Question: I have a scheduling problem where new jobs (sets of tasks whose execution is sequentially connected) arrive every few seconds or so.
Each job requires some resources to be allocated at known intervals.
For example:
Job 'j1' is a set of tasks for which we reserve resources '{r1, r2, r3}'
on a known scheduling pattern:
'''
r1:[t0 .. t1=t0+td1],
r2:[t2=t1+td2+i2 .. t3=t2+td3]
'''
- - - -

In the example, a new job j2 is being scheduled right after j1 execution has started.
The earliest start time for j2 is t1.
A job may take some minutes of execution most of which consists of waiting.
I have a scheduler that looks at the current reservation table and decides which is the earliest possible starting moment for a new job with fixed allocation times and waiting periods and makes the reservations accordingly.
(But in reality, the waiting period doesn't really need to be fixed - but within some percentage (maybe 5%) and there may be alternatives to resource usage, for example, if resource r3.1 is booked, then 3.2 may be used as such to achieve the same thing.)
However, if the scheduler is required (yes, it's been suggested) to be able to dynamically adjust all the schedule allocations when a new job arrives to maximize the total work done (in a day) by taking advantage of the fact that the waiting times need not be exactly as given and the possibility to parallel execution with some resrouce duplicates (3.1/3.2), then I'd be looking at a completely different scheduling scheme (than my current start-as-soon-as-possible approach).
1. What scheduling scheme would you call that then?
2. Any suggestions on approaching the (new) problem?
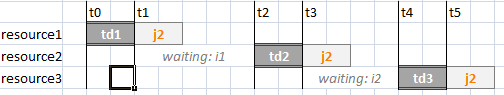
Answer: As for your question regarding "alternatives to resource usage":
The pattern most commonly implemented to tackle that sort of problem is the <URL>
The most widely known example for this probably is the <URL>
I suggest you implement a 'ResourcePool' class with a 'int GetResource(ResourceType type, int durationInSeconds)' method.
The return value indicates when the next resource of the given 'ResourceType' will be available